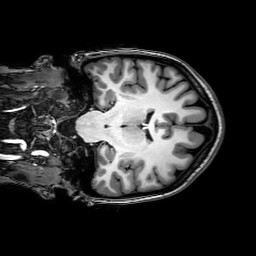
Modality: T1w
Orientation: coronal
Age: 26
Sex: female
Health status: healthy
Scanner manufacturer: philips
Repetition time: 0.008257 s
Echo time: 0.00379 s